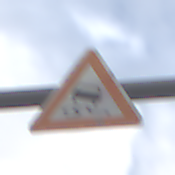
Verkehrszeichen: SchleuderOderRutschgefahr
Umgebung: Outdoor, Nature
Tageszeit: MorningAfternoon
Wetter: Overcast
Licht: Natural
Jahreszeit: NotSpecified
Kontrast: LowContrast